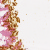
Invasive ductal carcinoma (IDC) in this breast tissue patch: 0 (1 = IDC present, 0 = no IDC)